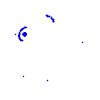
Particle: electron